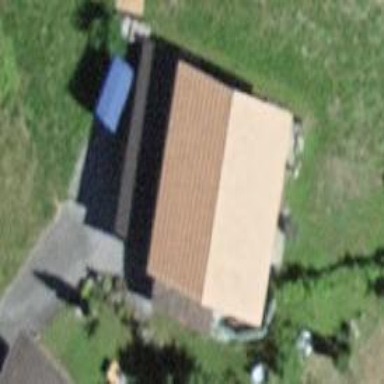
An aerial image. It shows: Barn.